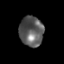
Tissue: lung
Cell type: T cells
Senescence score: 0.1996
Nuclear area (px): 699
Mean DAPI intensity: 93.438